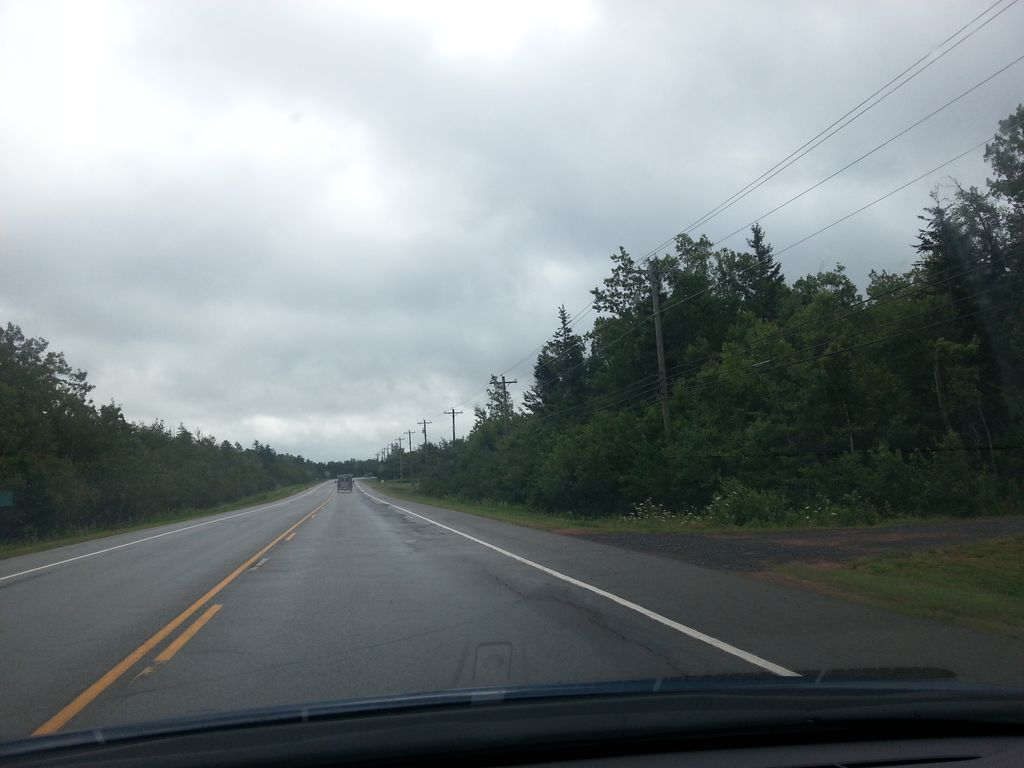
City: charlottetown